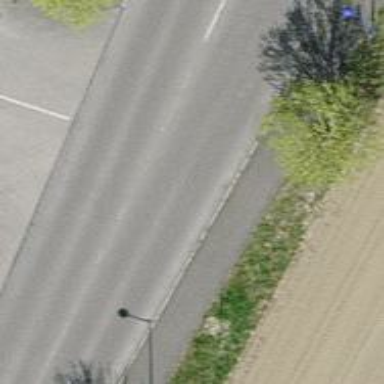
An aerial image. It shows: Service road with sidewalk.